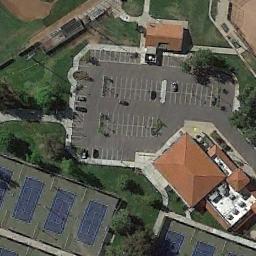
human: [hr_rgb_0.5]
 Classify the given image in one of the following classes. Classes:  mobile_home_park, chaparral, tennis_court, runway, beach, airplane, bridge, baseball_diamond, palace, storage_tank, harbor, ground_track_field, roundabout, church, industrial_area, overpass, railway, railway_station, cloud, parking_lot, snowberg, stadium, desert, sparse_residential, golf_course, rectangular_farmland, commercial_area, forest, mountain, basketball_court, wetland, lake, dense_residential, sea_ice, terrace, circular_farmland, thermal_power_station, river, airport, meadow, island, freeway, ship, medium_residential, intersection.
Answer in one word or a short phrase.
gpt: tennis_court